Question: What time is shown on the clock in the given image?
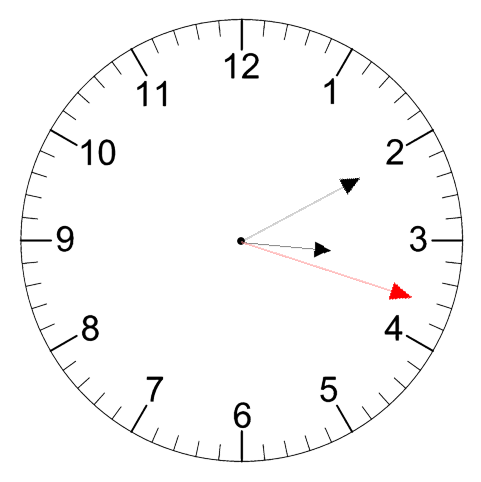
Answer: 03:10:18